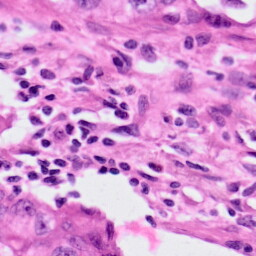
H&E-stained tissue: Lung